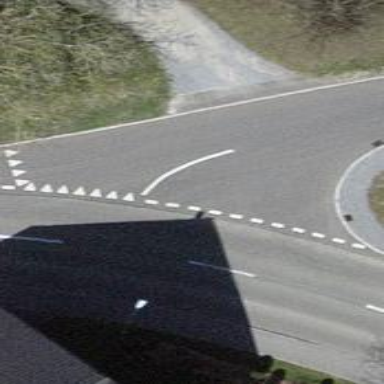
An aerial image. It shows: Road with "give way" sign.